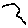
Label: bird